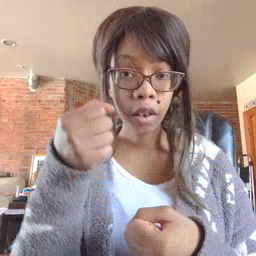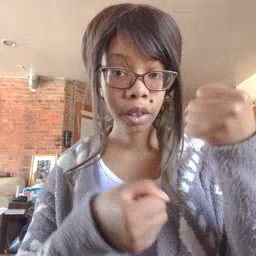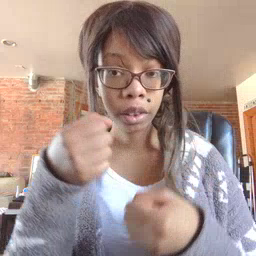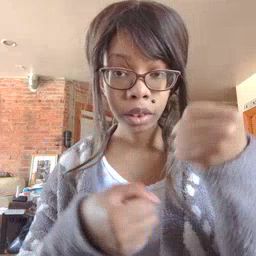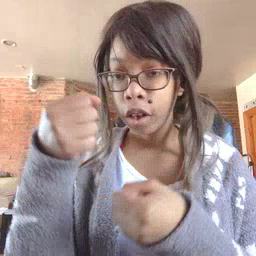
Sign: car